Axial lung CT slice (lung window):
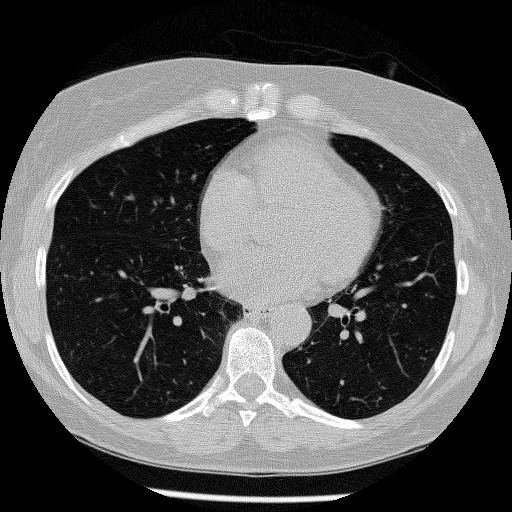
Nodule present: no